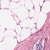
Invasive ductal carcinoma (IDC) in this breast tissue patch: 0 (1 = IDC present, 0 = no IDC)